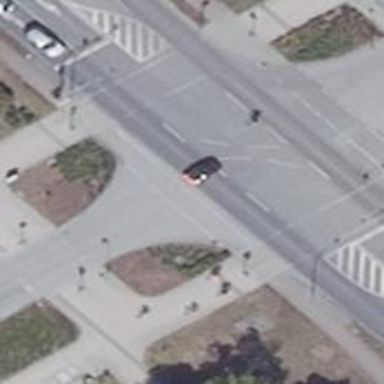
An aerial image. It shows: Road with traffic signals.